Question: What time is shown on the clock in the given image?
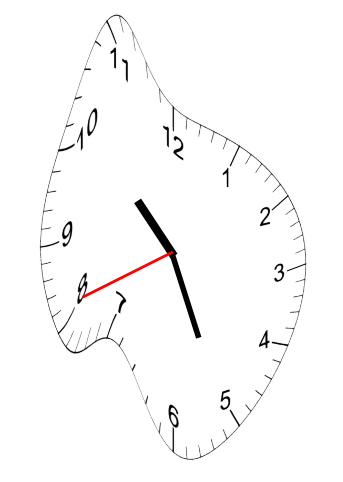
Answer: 10:25:41